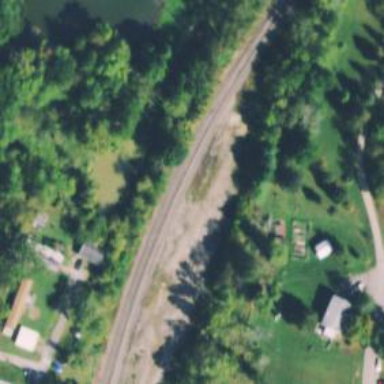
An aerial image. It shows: Railway siding for service.